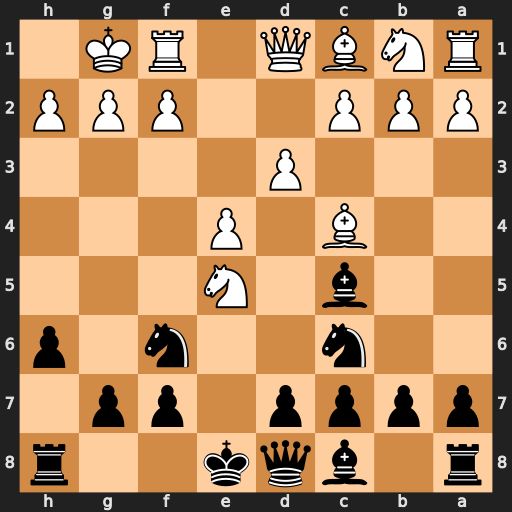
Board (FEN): r1bqk2r/pppp1pp1/2n2n1p/2b1N3/2B1P3/3P4/PPP2PPP/RNBQ1RK1
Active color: b
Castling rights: kq
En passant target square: -
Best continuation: Nxe5